Question: I get the infamous "Dialogs must be user-initiated" Security Exception when I try to print some stuff in Silverlight. As you can see, the dialog is as user-initiated as can be:

<URL>, but this is a demo application just as simple as can be.
Any ideas? I guess it's a Visual Studio quirk, maybe some extensions interfering, as things seems to work when I launch the application outside of it. I first thought maybe the Code Contracts are interfering with their IL weaving, but they are deactivated for this project.
Update: This is just a simple Silverlight application that runs locally from the file system. When I do "Start debugging", Visual Studio creates a hosting HTML file containing the Silverlight app in the Debug resp. Release folder of the project, launches the Internet Explorer with that HTML file and attaches the debugger to it.
Update 2: I also get the same error when I create a web project to host the Silverlight app and create a virtual directory for it on IIS.
I might also want to add that I don't have problems with printing in other Silverlight projects regardless of their hosting scenarios.
Update 3: I downloaded FireFox and it works, I don't get the error when I debug with it. So it seems to have to do with my IE8. I uploaded the solution:
<URL>
I wonder if anyone can reproduce?
Anyone got an idea to which team I should file a bug report? Silverlight team? IE team? VS Debugger team?
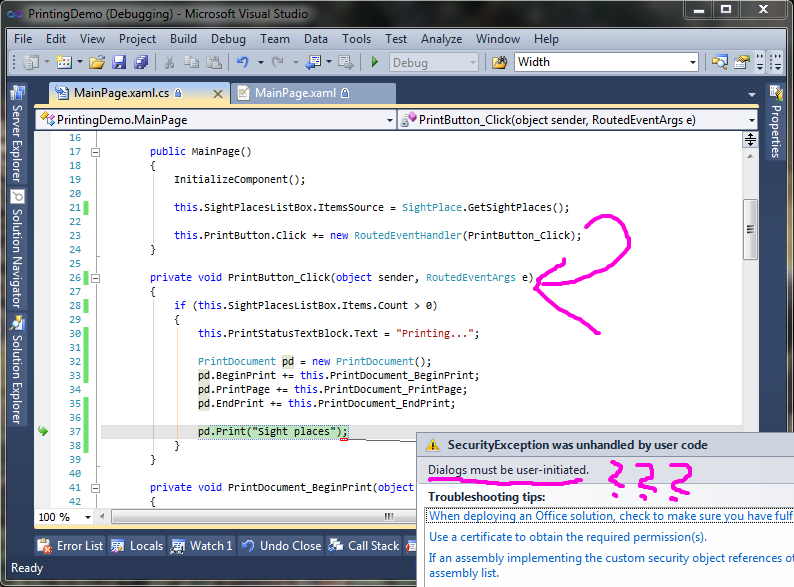
Answer: I'm able to reproduce this. You have handled the Click twice, once in XAML another time in code. See your MainPage.xaml
'''
<Button x:Name="PrintButton"
Content="Gotta print 'em!" Margin="8"
Click="PrintButton_Click" />
'''
Don't feel bad about it. I did it last time through a misplaced Print inside a loop.